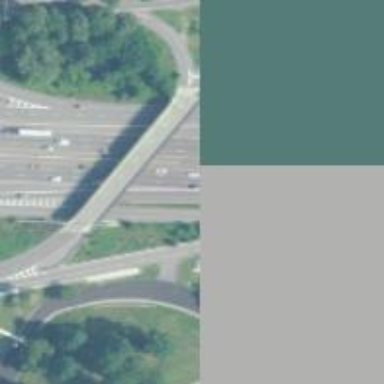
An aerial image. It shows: View of motorway.